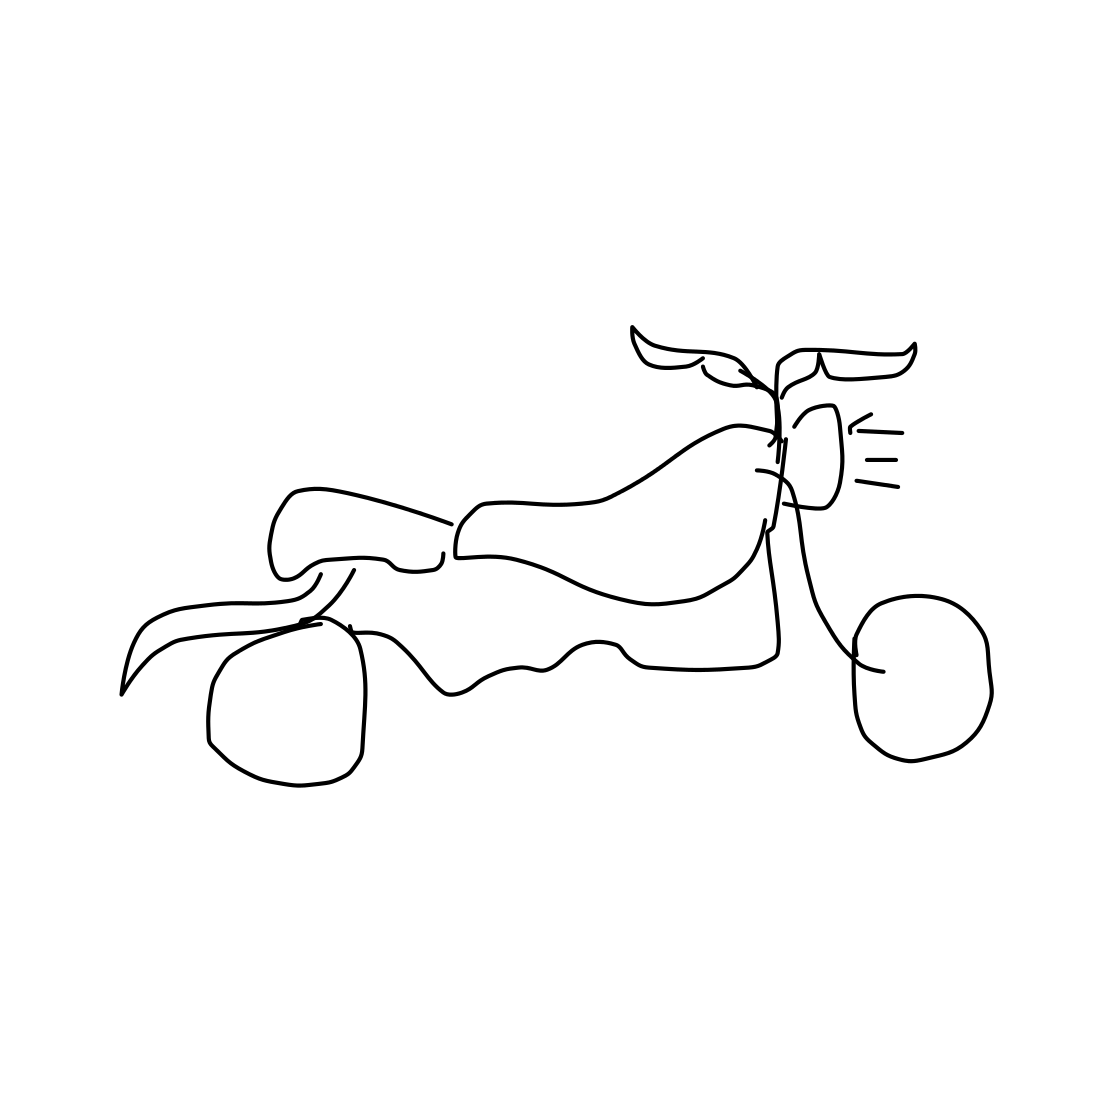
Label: motorbike